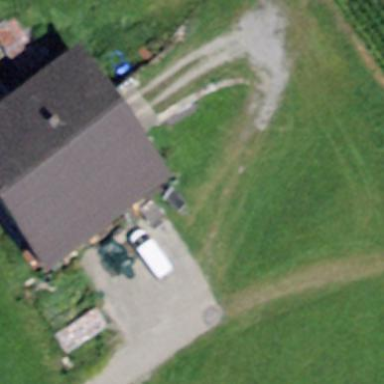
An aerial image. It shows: Farm auxiliary building with gabled roof.